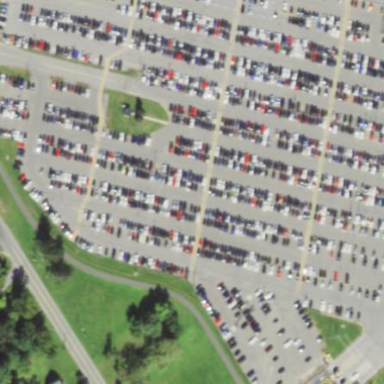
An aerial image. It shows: Parking area.